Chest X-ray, AP view. Patient: 10 years old, sex F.
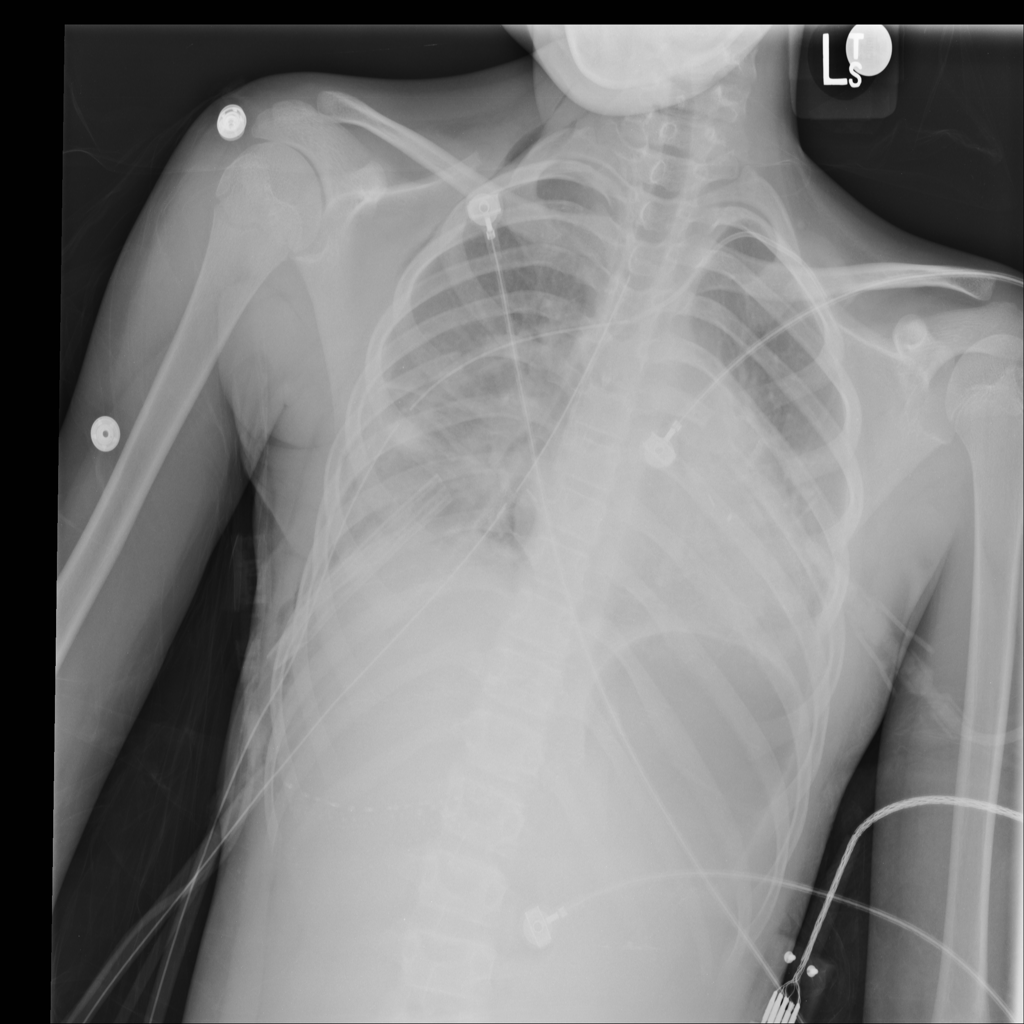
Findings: Emphysema